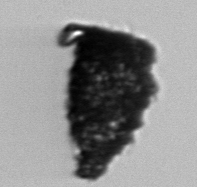
Label: Tintinnopsis